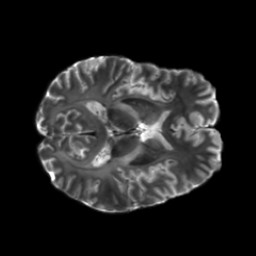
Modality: T2w
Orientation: axial
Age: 30
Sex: male
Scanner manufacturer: siemens
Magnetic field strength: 6.98 T
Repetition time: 7.776 s
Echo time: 0.076 s